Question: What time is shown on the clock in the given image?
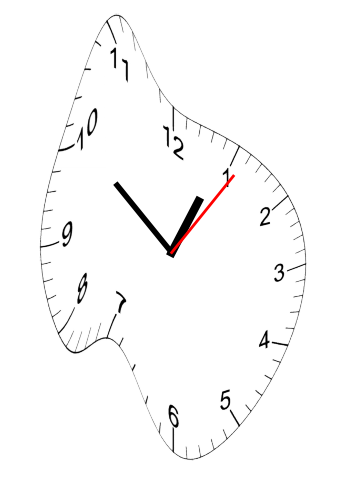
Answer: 12:51:06